Question: An existing RedirectToAction signature is
'''
RedirectToAction(string action, RouteValueDictionary routeValues);
'''
I wish to make.
'''
RedirectToAction(RouteValueDictionary routeValues);
'''
So I created the following
'''
public static class MvcControllerExtension
{
public static RedirectToRouteResult RedirectToAction
(this Controller controller, RouteValueDictionary routeValues)
{
return controller.RedirectToAction
(routeValues["Action"].ToString(), routeValues);
}
}
'''
However, the IDE for that code is showing a 'Recursive Call' because it can only see itself.
It does not see this signature.

I have included 'using System.Web.Mvc;' in the extension class.
How can I fix this? thanks.
Here is the extention source code.
Note the recursive symbol.
## (Sorry, SO is having issues uploading images to imgur.com. Will retry soon).
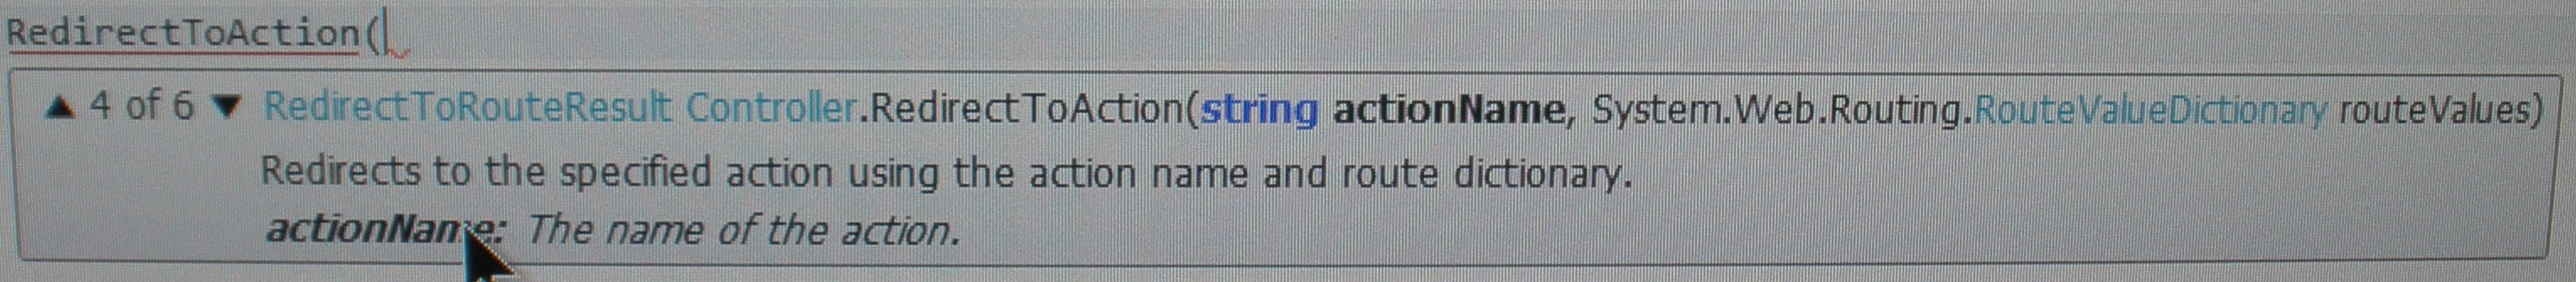
Answer: Why do an extension? 'RedirectToAction' is a helper method in the 'Controller' class, so why not create yours as a protected method in base controller class?
'''
public abstract class MyControllerBase : Controller
{
protected RedirectToRouteResult RedirectToAction(RouteValueDictionary routeValues)
{
return RedirectToAction(routeValues["Action"].ToString(), routeValues);
}
}
'''